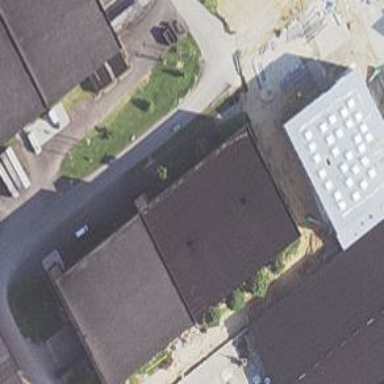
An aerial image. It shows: Part of building with flat black roof.